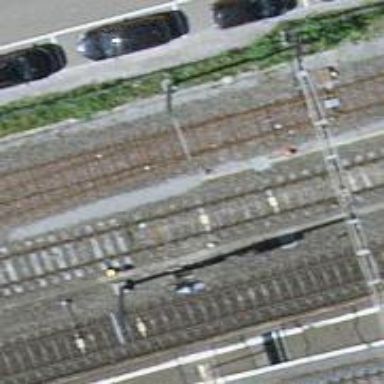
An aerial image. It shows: Railway signal.